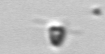
Label: Pyramimonas